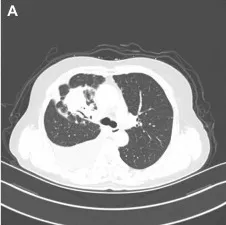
Clinical course according to CT scans. (A) Baseline CT scan at diagnosis in October 2019.
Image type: radiology (ct)